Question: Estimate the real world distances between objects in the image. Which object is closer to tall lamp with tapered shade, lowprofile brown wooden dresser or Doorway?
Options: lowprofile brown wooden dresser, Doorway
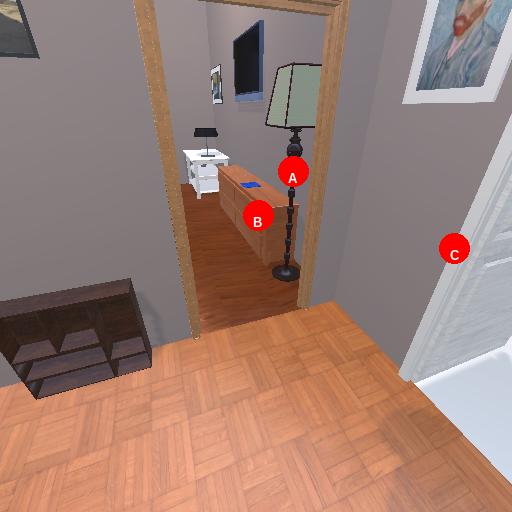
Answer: lowprofile brown wooden dresser